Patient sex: M
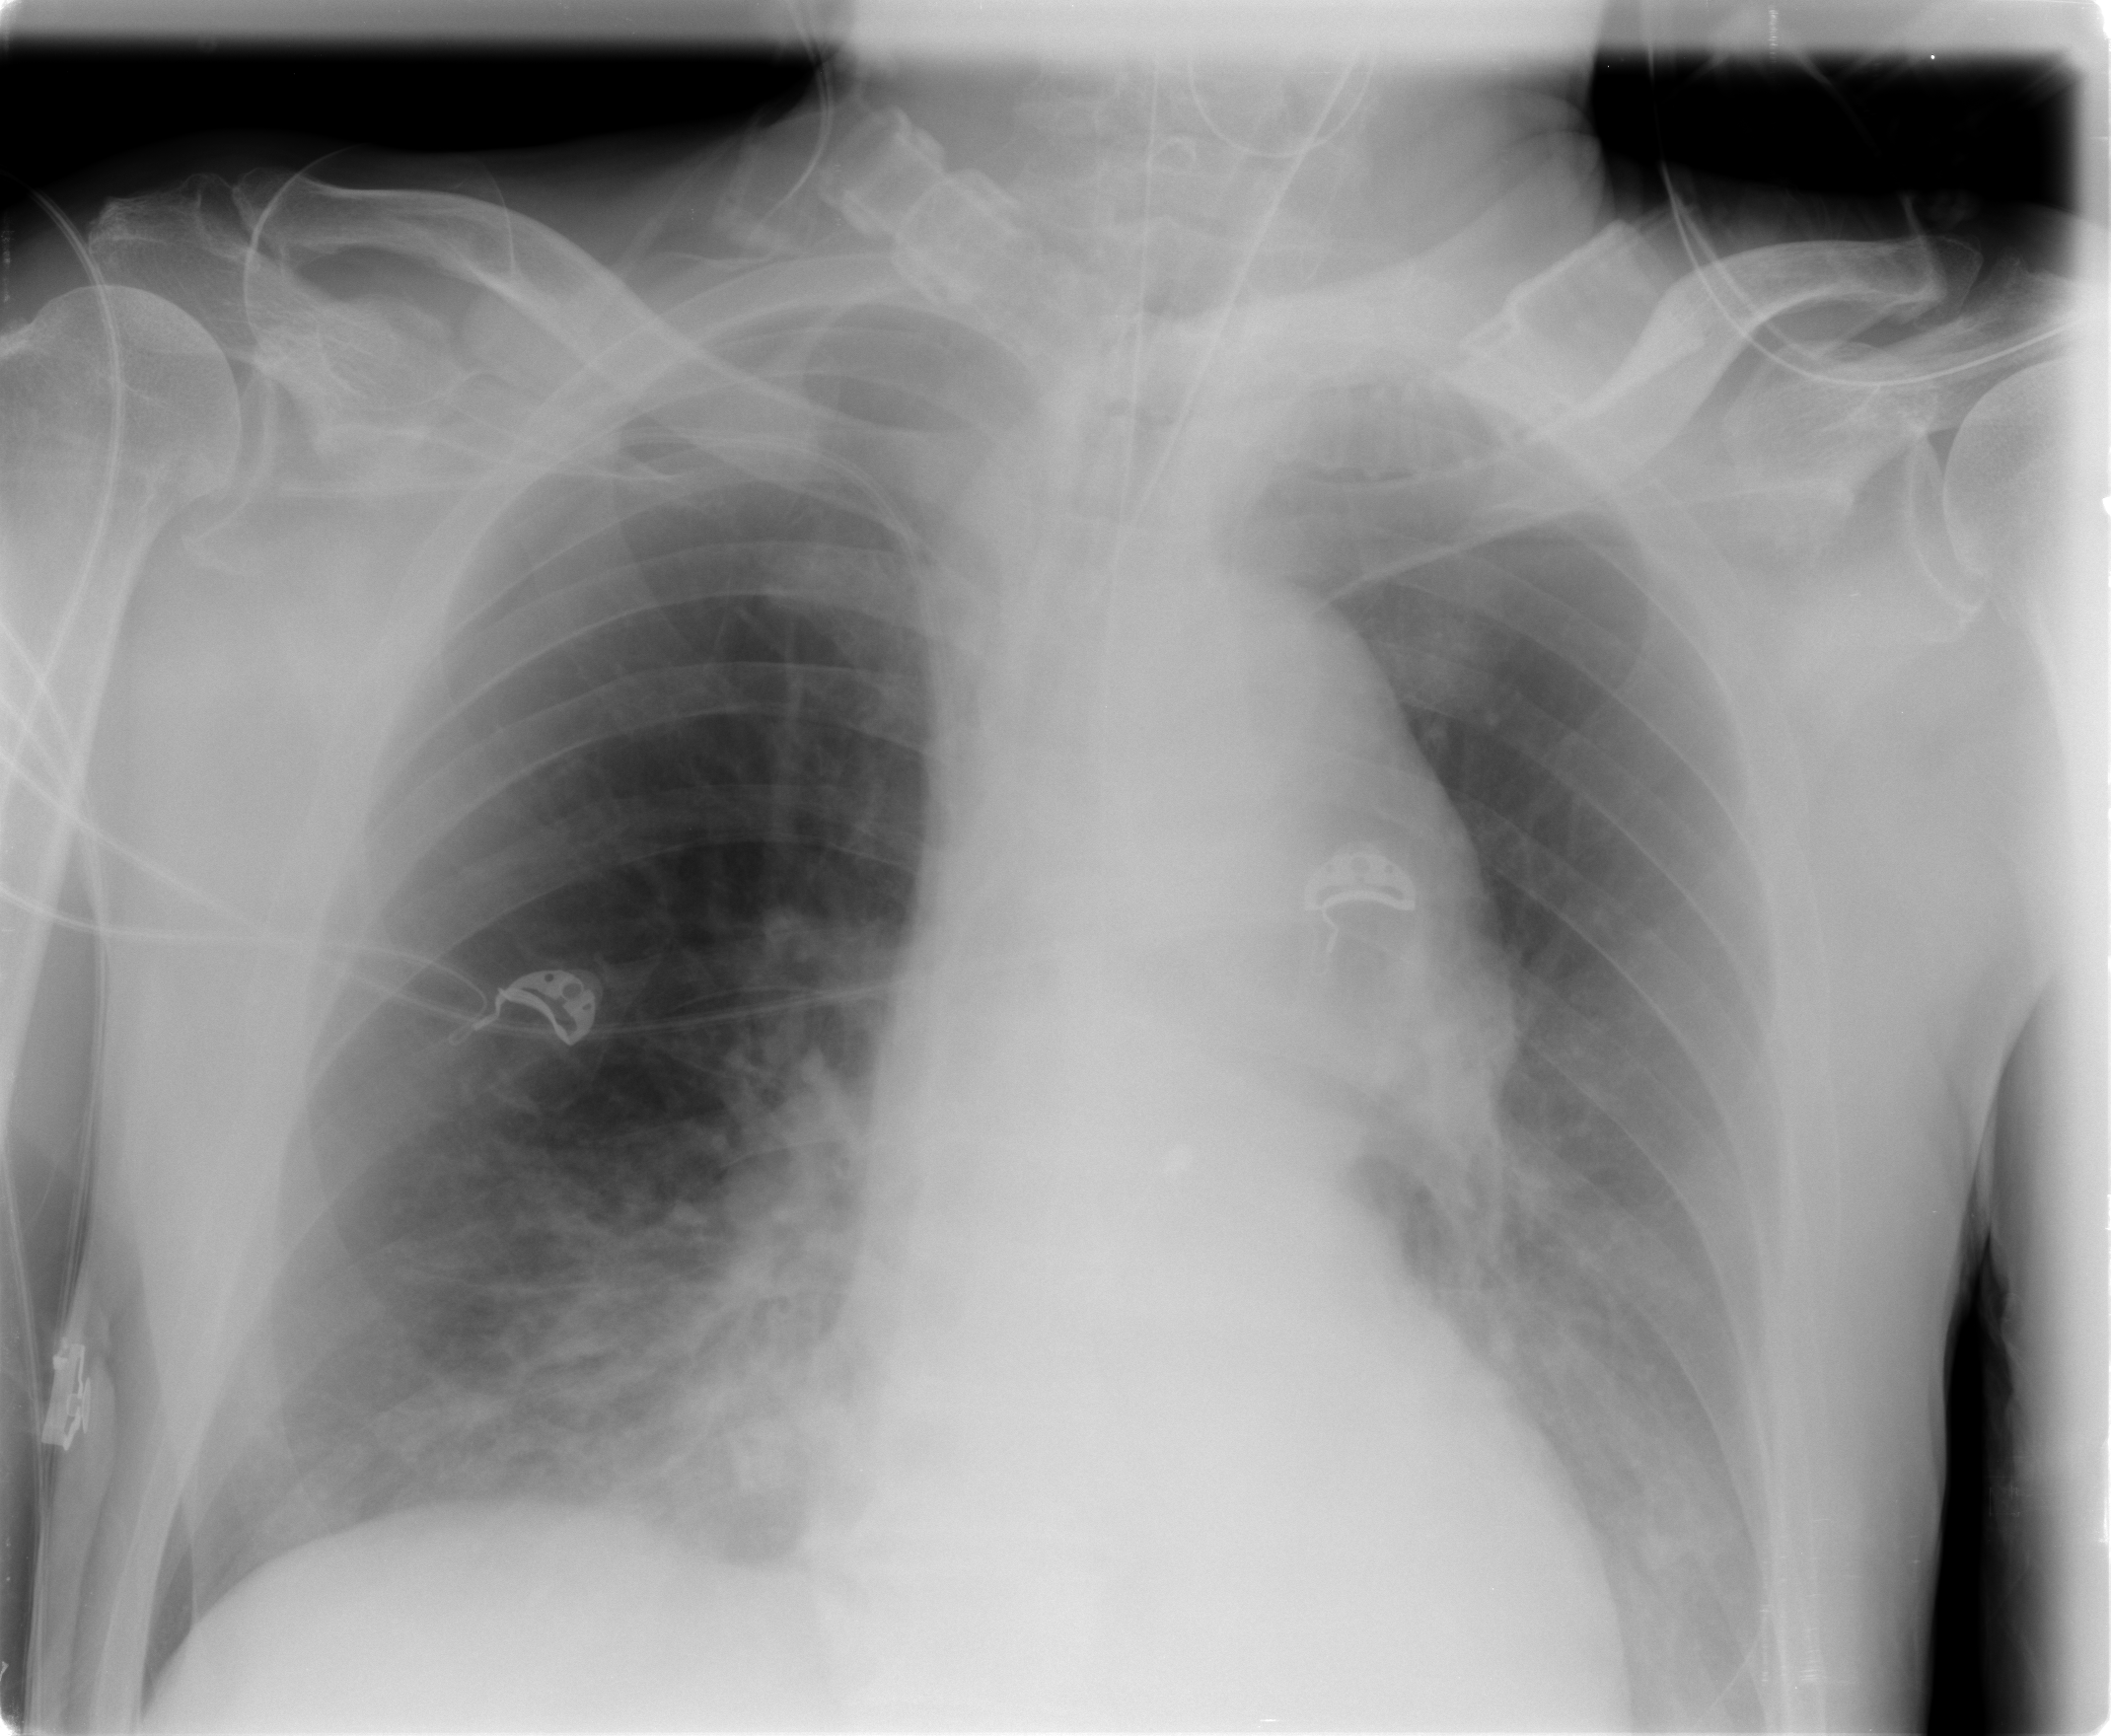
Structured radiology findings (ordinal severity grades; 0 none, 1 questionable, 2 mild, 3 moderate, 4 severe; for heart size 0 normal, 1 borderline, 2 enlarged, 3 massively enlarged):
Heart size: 0
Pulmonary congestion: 1
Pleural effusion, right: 0
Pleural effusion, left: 1
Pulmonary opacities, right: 2
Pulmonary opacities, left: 0
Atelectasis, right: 2
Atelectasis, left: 0